Field crop: maize
Growth stage: 2
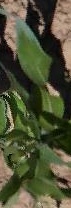
Species: maize